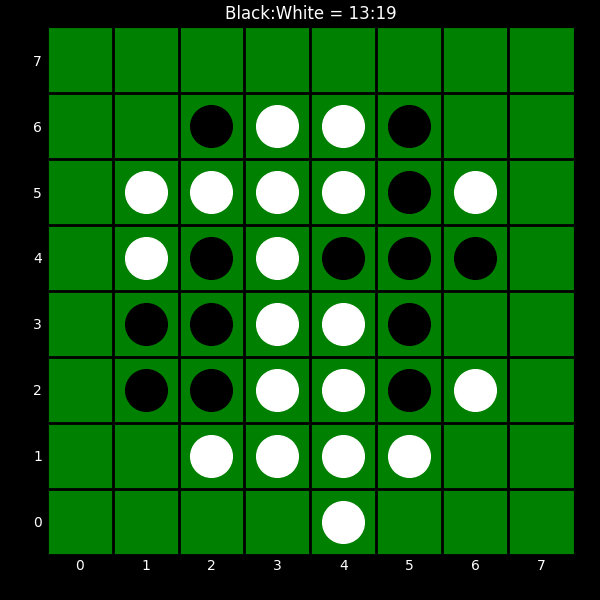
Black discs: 13
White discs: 19